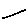
Label: line